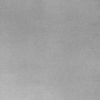
Label: dusty